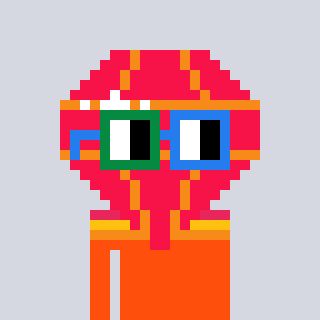
a pixel art character with square green and blue glasses, a red diamond-shaped head and a orange-colored body on a cool background